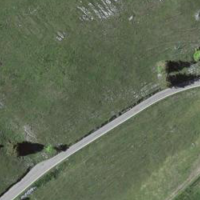
EUNIS habitat code: 23
Species observed at this site:
Episyrphus balteatus